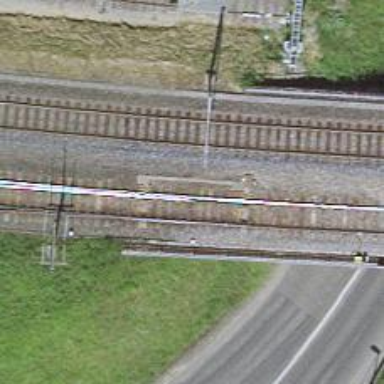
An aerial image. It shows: Railway switch.